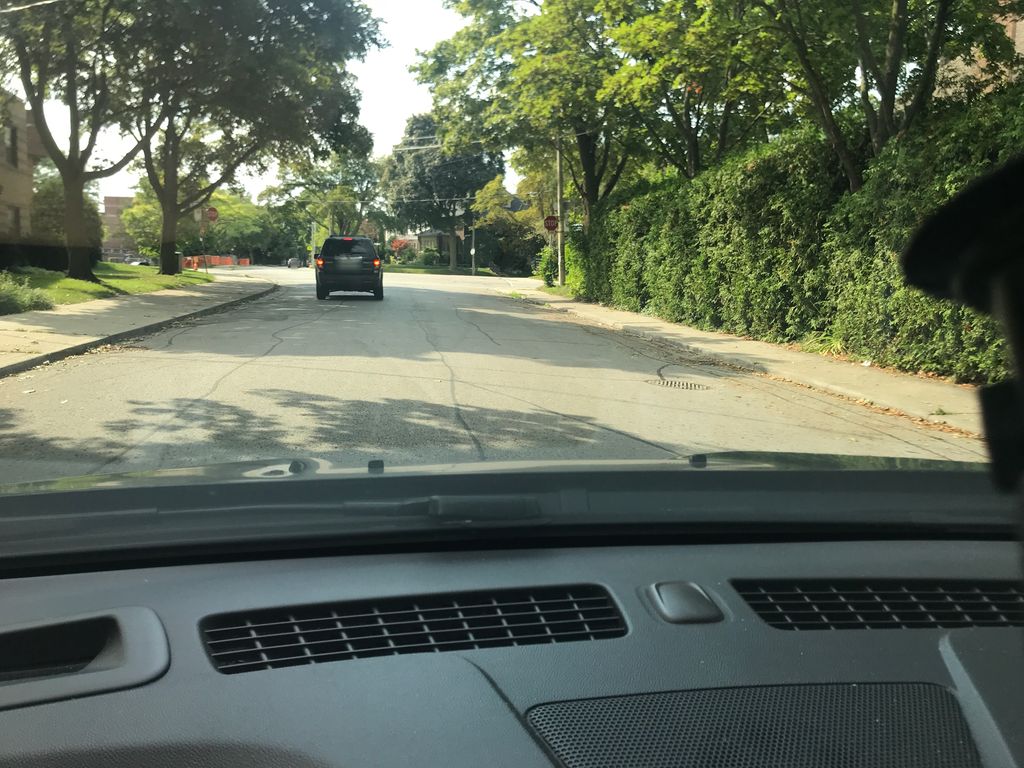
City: toronto